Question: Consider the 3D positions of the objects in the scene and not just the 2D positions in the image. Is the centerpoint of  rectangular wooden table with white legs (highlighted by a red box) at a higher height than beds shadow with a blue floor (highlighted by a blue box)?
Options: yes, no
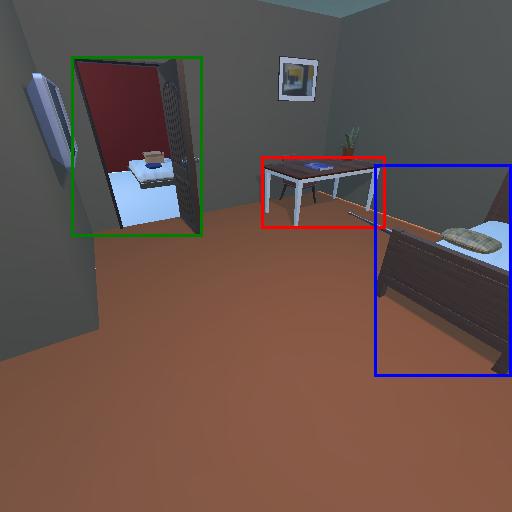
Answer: yes